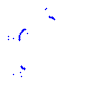
Particle: proton